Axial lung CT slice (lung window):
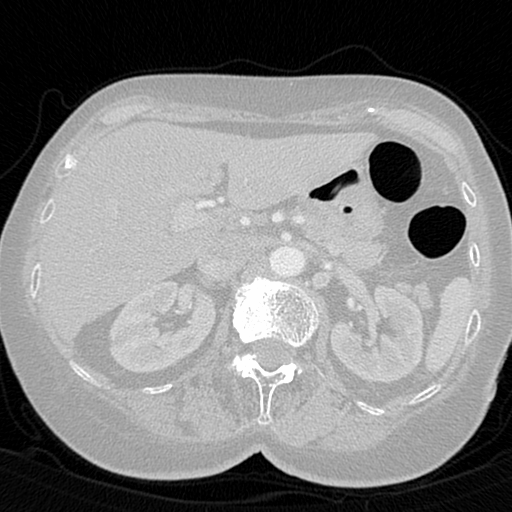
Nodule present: no